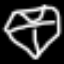
Label: diamond